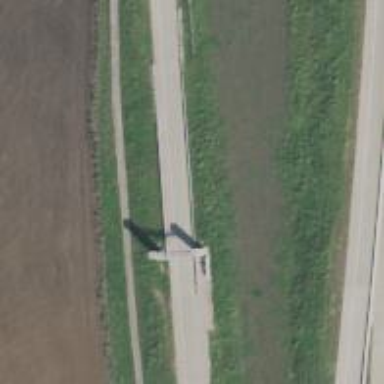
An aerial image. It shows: Toll gantry on the road.